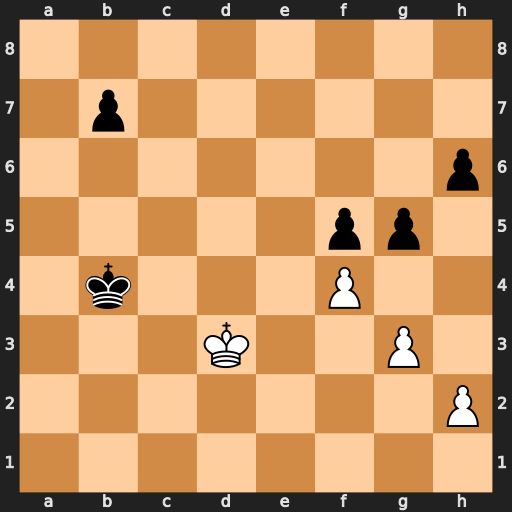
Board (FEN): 8/1p6/7p/5pp1/1k3P2/3K2P1/7P/8
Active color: w
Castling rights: -
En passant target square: -
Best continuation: fxg5 hxg5 h4